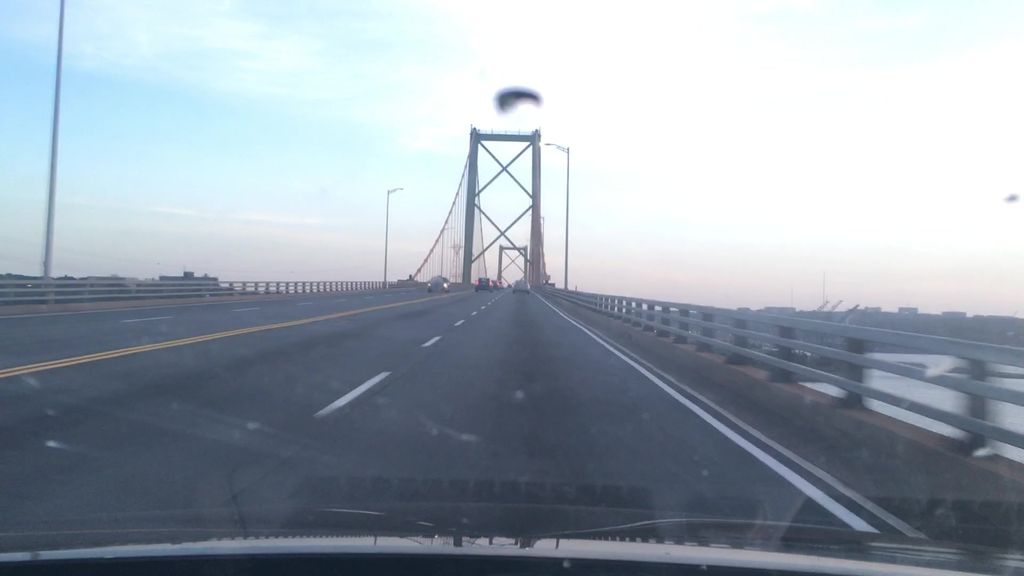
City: halifax